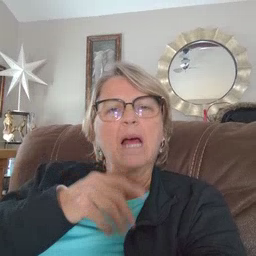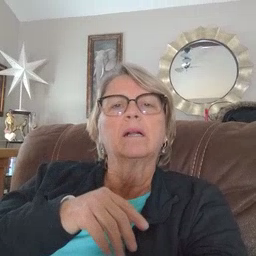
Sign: sad